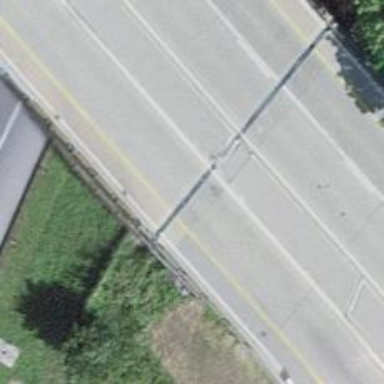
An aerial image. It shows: Primary highway bridge with asphalt surface.